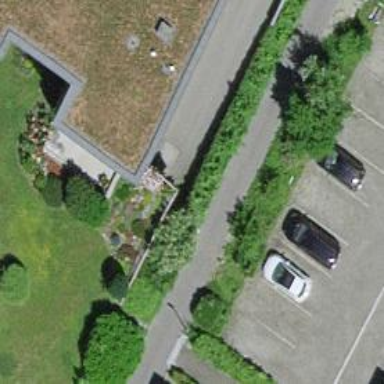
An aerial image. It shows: Parking entrance.